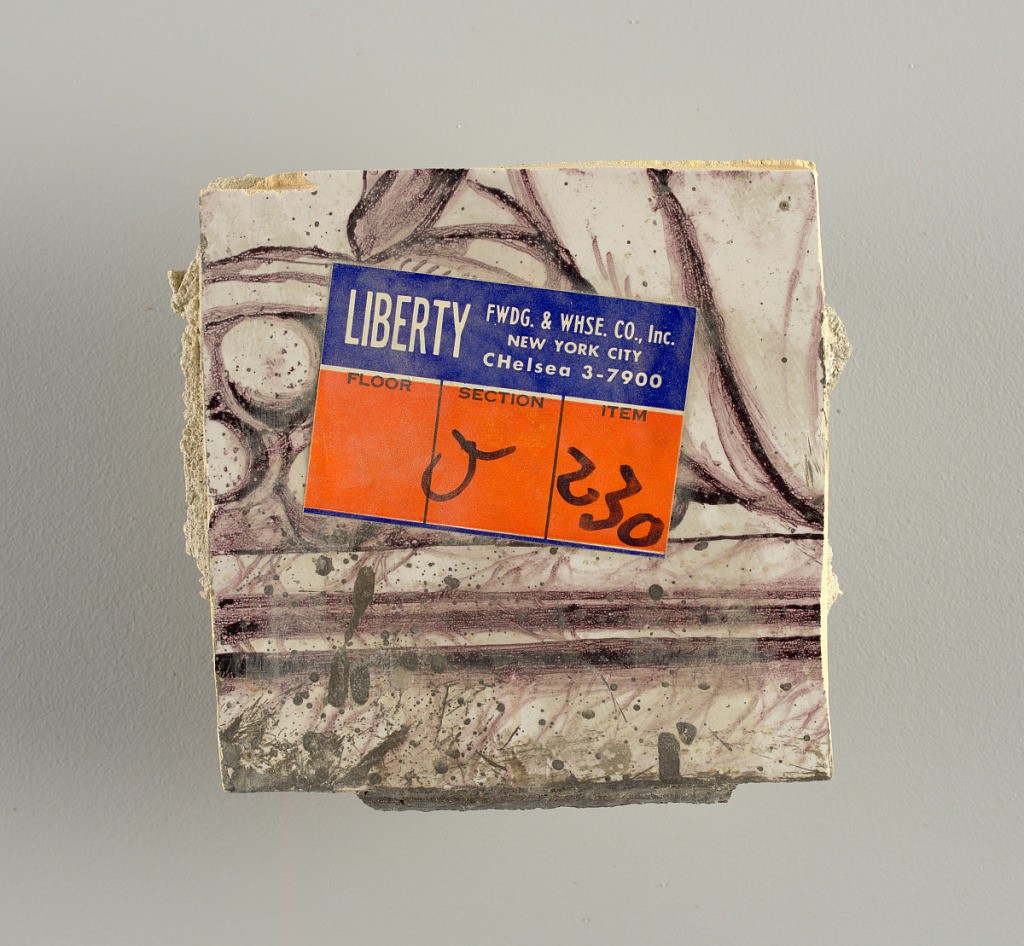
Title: Wall facing
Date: ca. 1725
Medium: tin-glazed earthenware, underglaze
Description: Two vertical rectangles, twenty-three tiles high.  A) Nine tiles wide at top; seven tiles wide at bottom.  B) Ten and one-half tiles wide.

Arabesque design of foliage.  A) with centered figure of Justice under a canopy.  B) with centered urn.